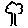
Label: tree